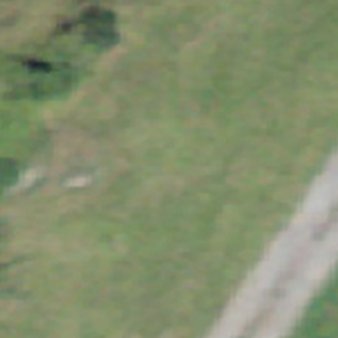
Label: other